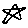
Label: star